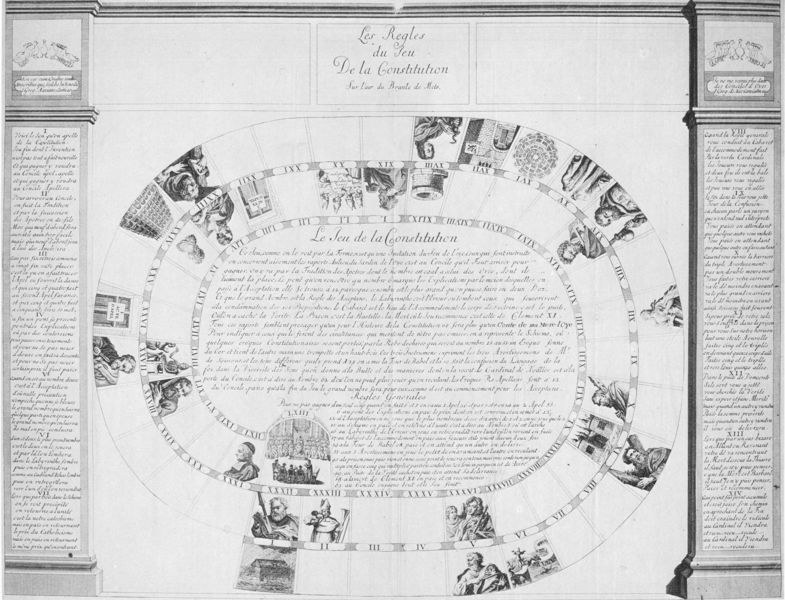
Titel: Les Regles du Jeu De la Constitution
Standort: Wolfenbüttel
Institution: Herzog August Bibliothek
Schlagwörter: kopf, mann, schatten, weiß, fenster, frankreich, grau, köpfe, männer, pfeiler, schwarz, säule, säulen, zeichnung, gebäude, haus, weg, gesichter, wand, architektur, geschichte, historie, rahmen, sockel, stein, bild, porträt, felder, personen, blatt, renaissance, kreis, oval, rund, schrift, bilder, papier, rahmung, grafik, graphik, linien, spalten, pilaster, figuren, französisch, inschrift, zahlen, tor, foto, spiel, tusche, buch, porträts, druck, schraffur, radierung, stich, titel, seite, illustration, revolution, schwarzweiß, text, zeitung, überschrift, bildnisse, portraits, kapitelle, kapitell, buchseite, französich, reihen, fries, pergament, sims, gesims, ende, zahl, jesus, plan, schnecke, schnekce, büsten, nummeriert, heilig, maria, spiralen, spirale, texte, ovale, bahnen, handschrift, babel, abbildung, beschreibung, dokument, römisch, gebälk, bildchen, gesimse, regierung, umschrift, regel, mneschen, spielfeld, spalte, glückwunsch, stammbaum, ringförmig, constitution, le jeu de la constitution, rennbahne, sitzplan, soielbrett, spielregeln, verfassungsspiel, papoer, regelwerk, deusch, les, zeittafel, menschenrechte, 1789, schrift+buchstaben, bapoleon, regles, konstitution, säulöe, tingförmig